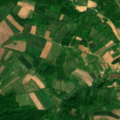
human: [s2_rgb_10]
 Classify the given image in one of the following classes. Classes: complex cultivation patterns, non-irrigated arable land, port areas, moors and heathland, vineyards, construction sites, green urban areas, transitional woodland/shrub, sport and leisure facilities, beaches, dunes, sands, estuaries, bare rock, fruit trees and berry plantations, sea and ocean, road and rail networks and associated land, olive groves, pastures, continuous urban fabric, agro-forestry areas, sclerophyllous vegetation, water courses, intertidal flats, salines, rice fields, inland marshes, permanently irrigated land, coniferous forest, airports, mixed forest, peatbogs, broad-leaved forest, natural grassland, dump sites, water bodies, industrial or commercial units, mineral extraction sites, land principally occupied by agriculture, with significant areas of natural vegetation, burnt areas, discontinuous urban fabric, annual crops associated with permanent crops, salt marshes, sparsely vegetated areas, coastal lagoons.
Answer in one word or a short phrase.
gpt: complex cultivation patterns, land principally occupied by agriculture, with significant areas of natural vegetation, broad-leaved forest